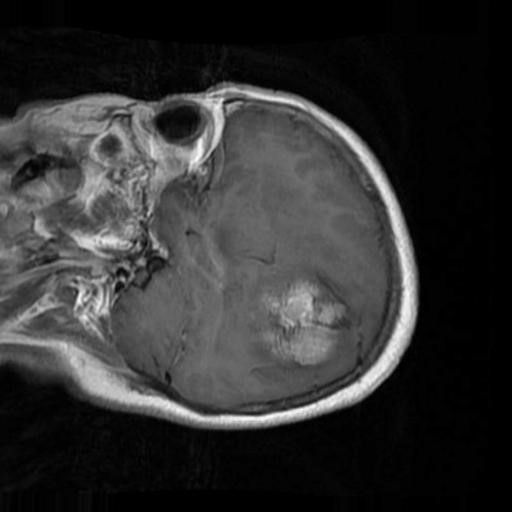
Label: brain_menin